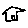
Label: house